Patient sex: M
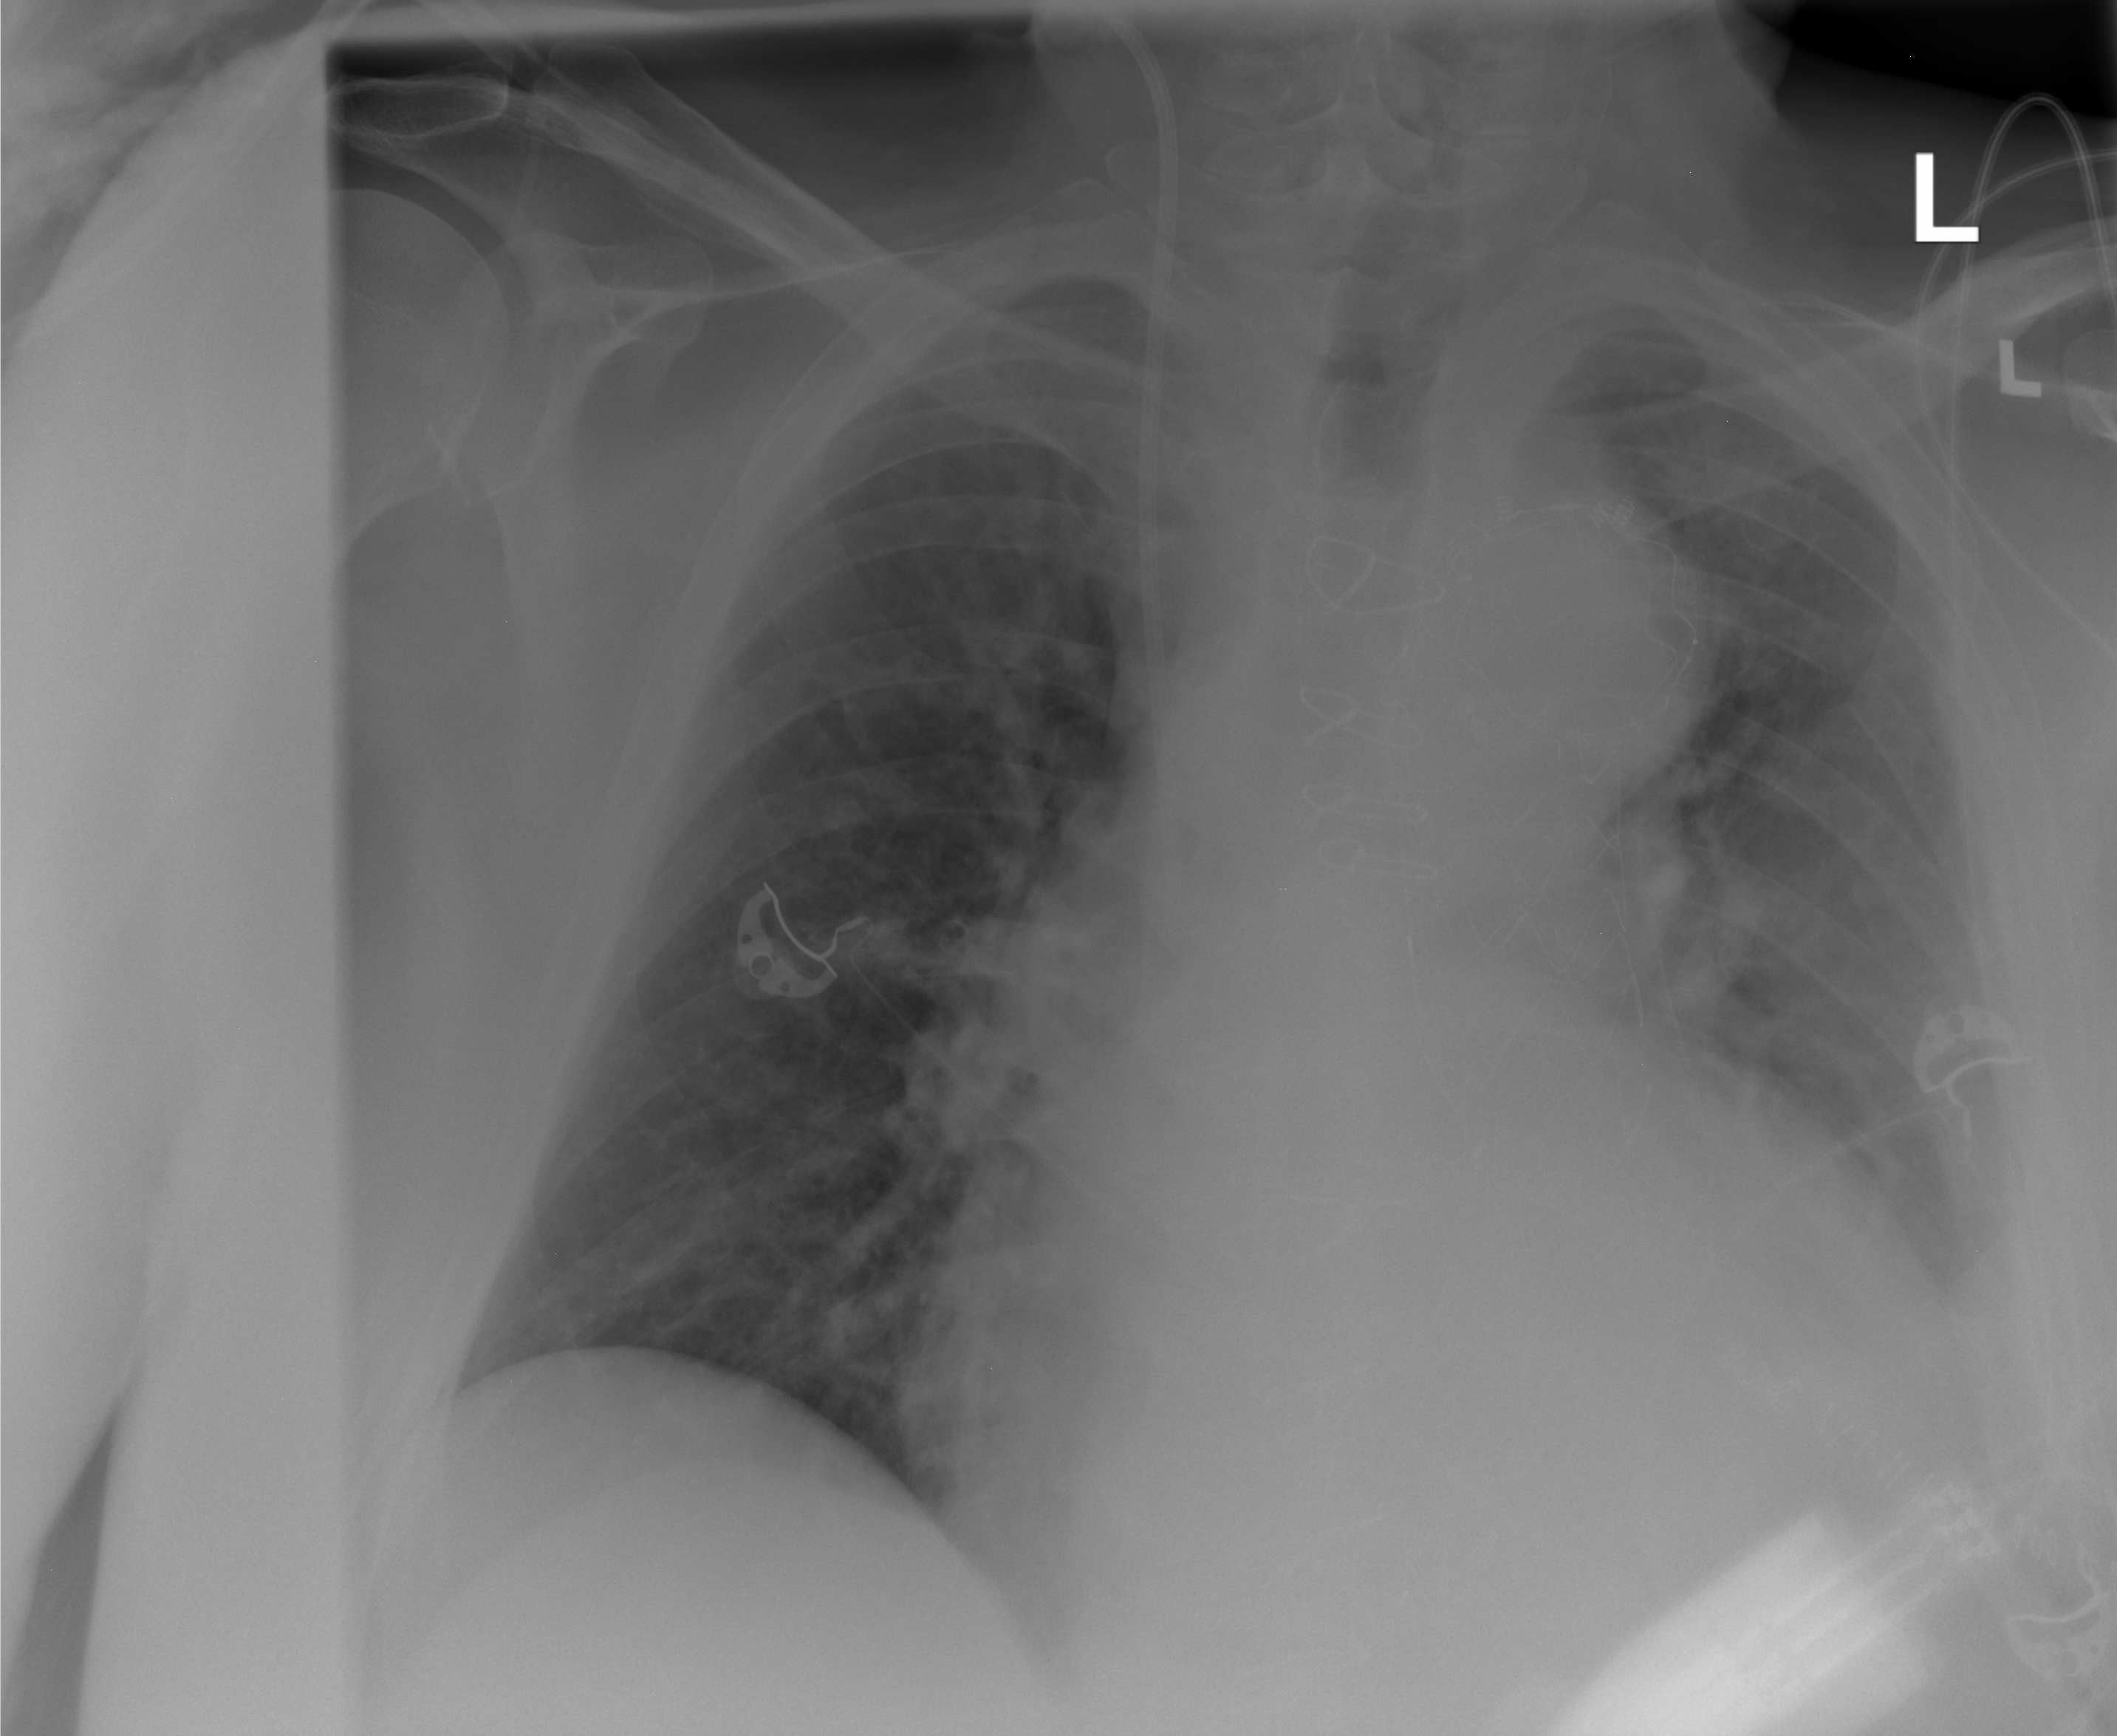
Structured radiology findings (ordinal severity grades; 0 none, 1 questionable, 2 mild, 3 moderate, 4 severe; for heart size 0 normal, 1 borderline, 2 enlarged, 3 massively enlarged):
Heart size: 2
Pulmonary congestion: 1
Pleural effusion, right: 0
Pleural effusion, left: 2
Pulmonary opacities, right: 0
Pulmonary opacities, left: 0
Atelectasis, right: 0
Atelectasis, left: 0